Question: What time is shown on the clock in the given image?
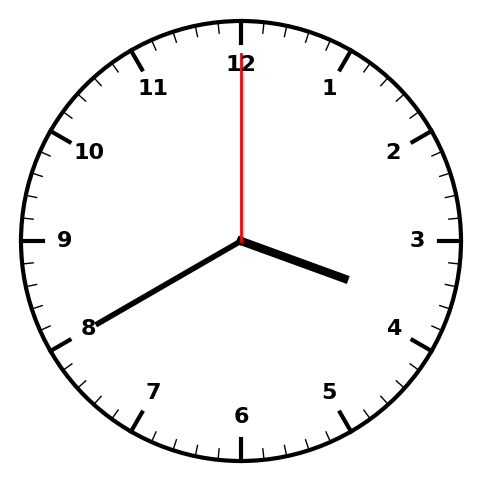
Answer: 03:40:00